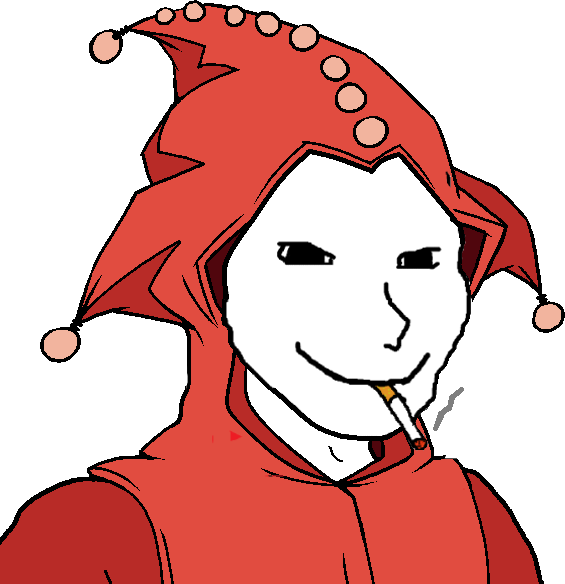
Label: 5_Oomer